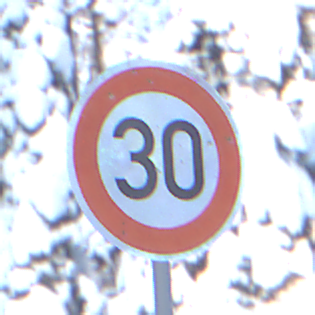
Verkehrszeichen: Geschwindigkeit30
Umgebung: Outdoor, Nature
Tageszeit: MorningAfternoon
Wetter: Clear
Licht: Natural
Jahreszeit: Winter
Kontrast: LowContrast